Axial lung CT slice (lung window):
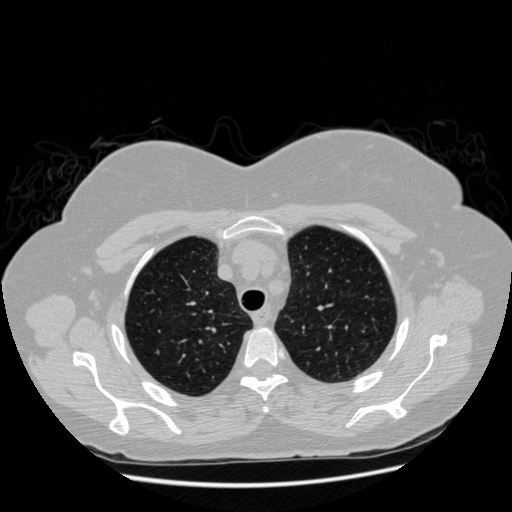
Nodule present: no